Field crop: maize
Growth stage: 1
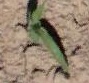
Species: maize